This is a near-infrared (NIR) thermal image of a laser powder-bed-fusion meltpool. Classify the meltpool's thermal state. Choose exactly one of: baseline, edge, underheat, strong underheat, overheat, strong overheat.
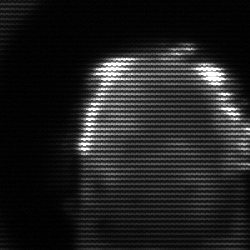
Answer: baseline